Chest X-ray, PA view. Patient: 44 years old, sex M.
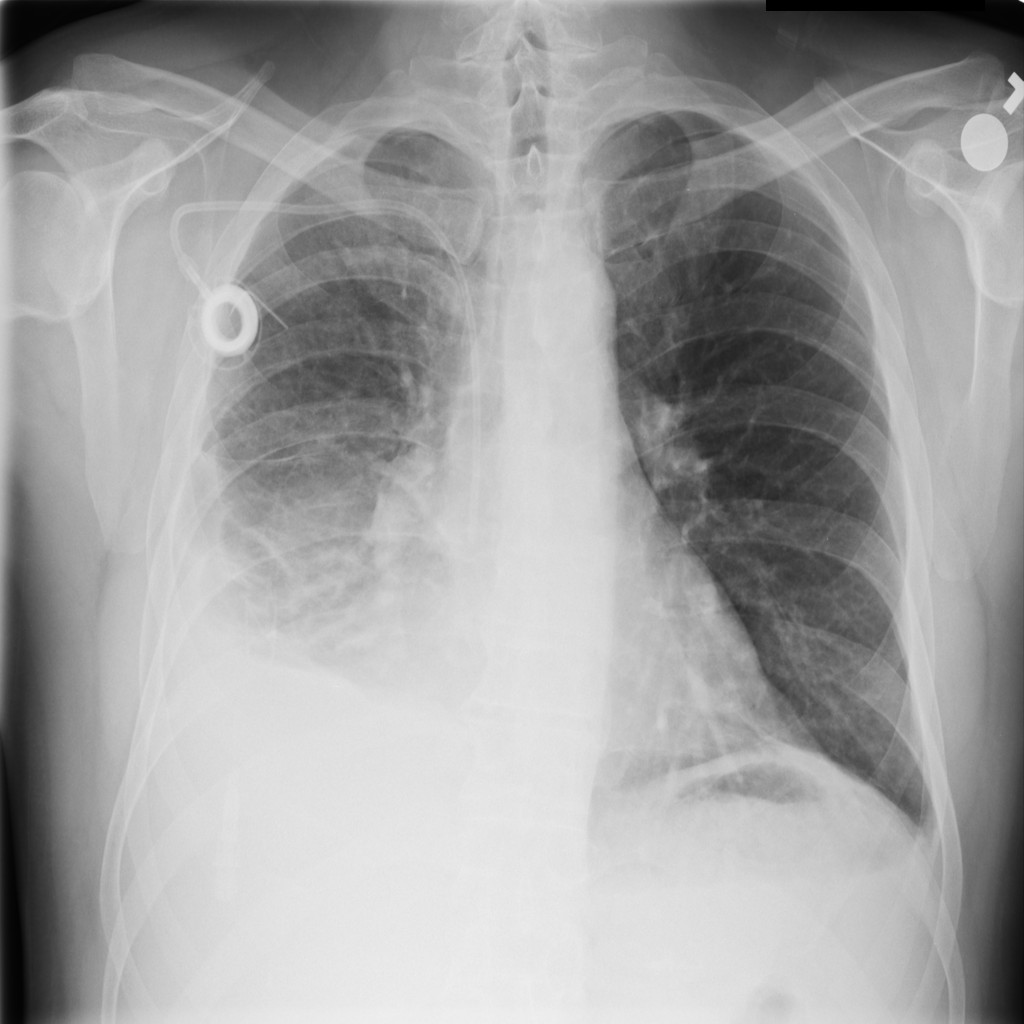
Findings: Effusion